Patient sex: F
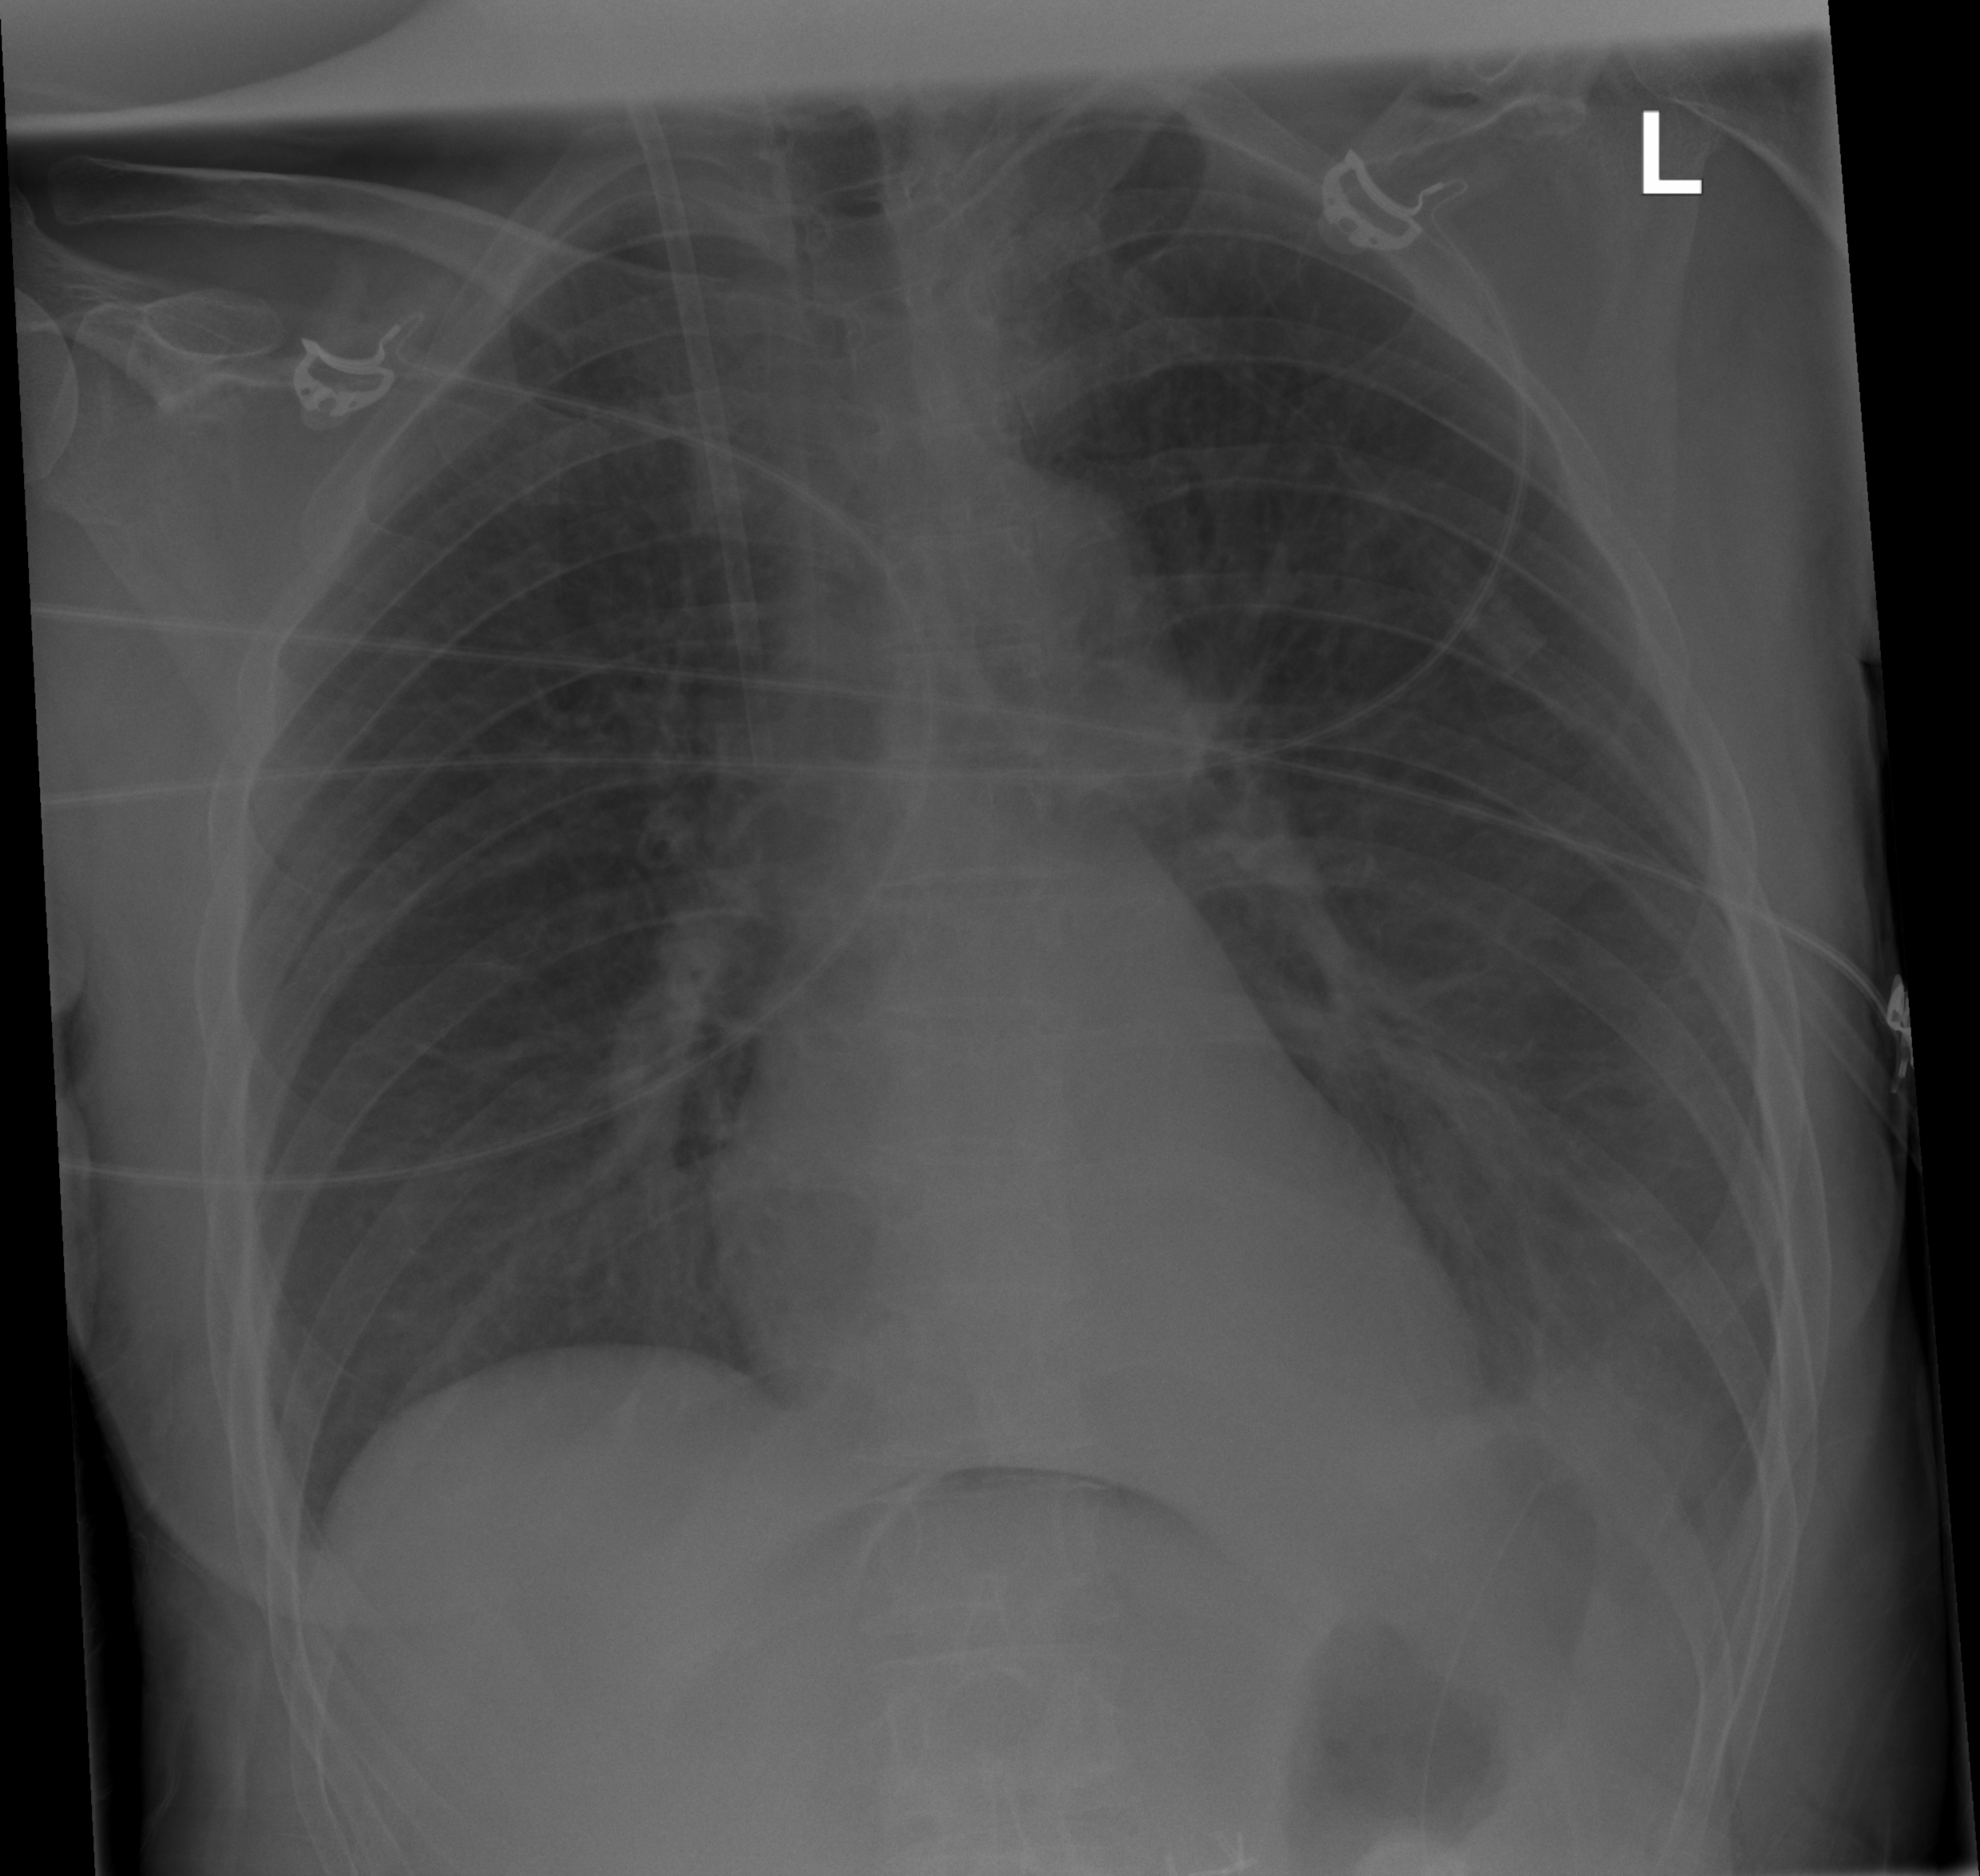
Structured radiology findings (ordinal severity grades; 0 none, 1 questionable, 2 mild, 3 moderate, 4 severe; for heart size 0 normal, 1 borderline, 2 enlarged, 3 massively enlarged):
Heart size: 0
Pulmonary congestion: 0
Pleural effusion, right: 0
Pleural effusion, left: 2
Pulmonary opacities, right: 0
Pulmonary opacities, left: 2
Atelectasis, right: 2
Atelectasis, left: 2